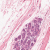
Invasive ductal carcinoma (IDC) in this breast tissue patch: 0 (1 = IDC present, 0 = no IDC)